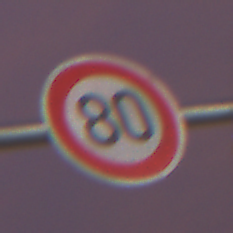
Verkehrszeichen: Geschwindigkeit80
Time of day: SunriseSunset
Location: Outdoor (Urban)
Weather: PartlyCloudy
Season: NotSpecified
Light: Artificial